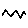
Label: zigzag